Field crop: maize
Growth stage: 2
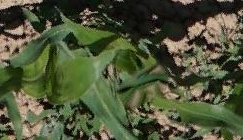
Species: maize